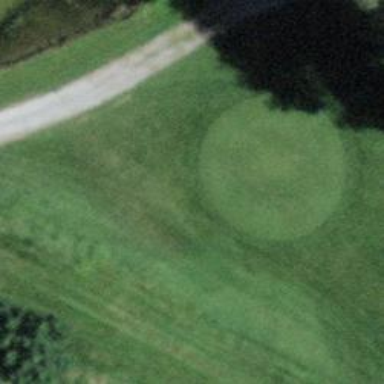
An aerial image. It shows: Golf tee on grassy land.